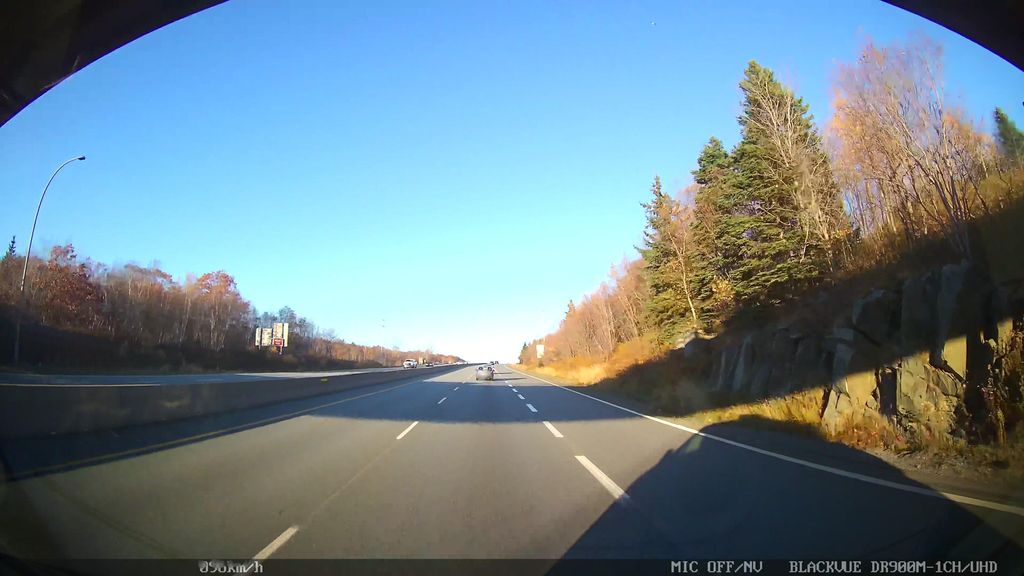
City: halifax